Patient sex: M
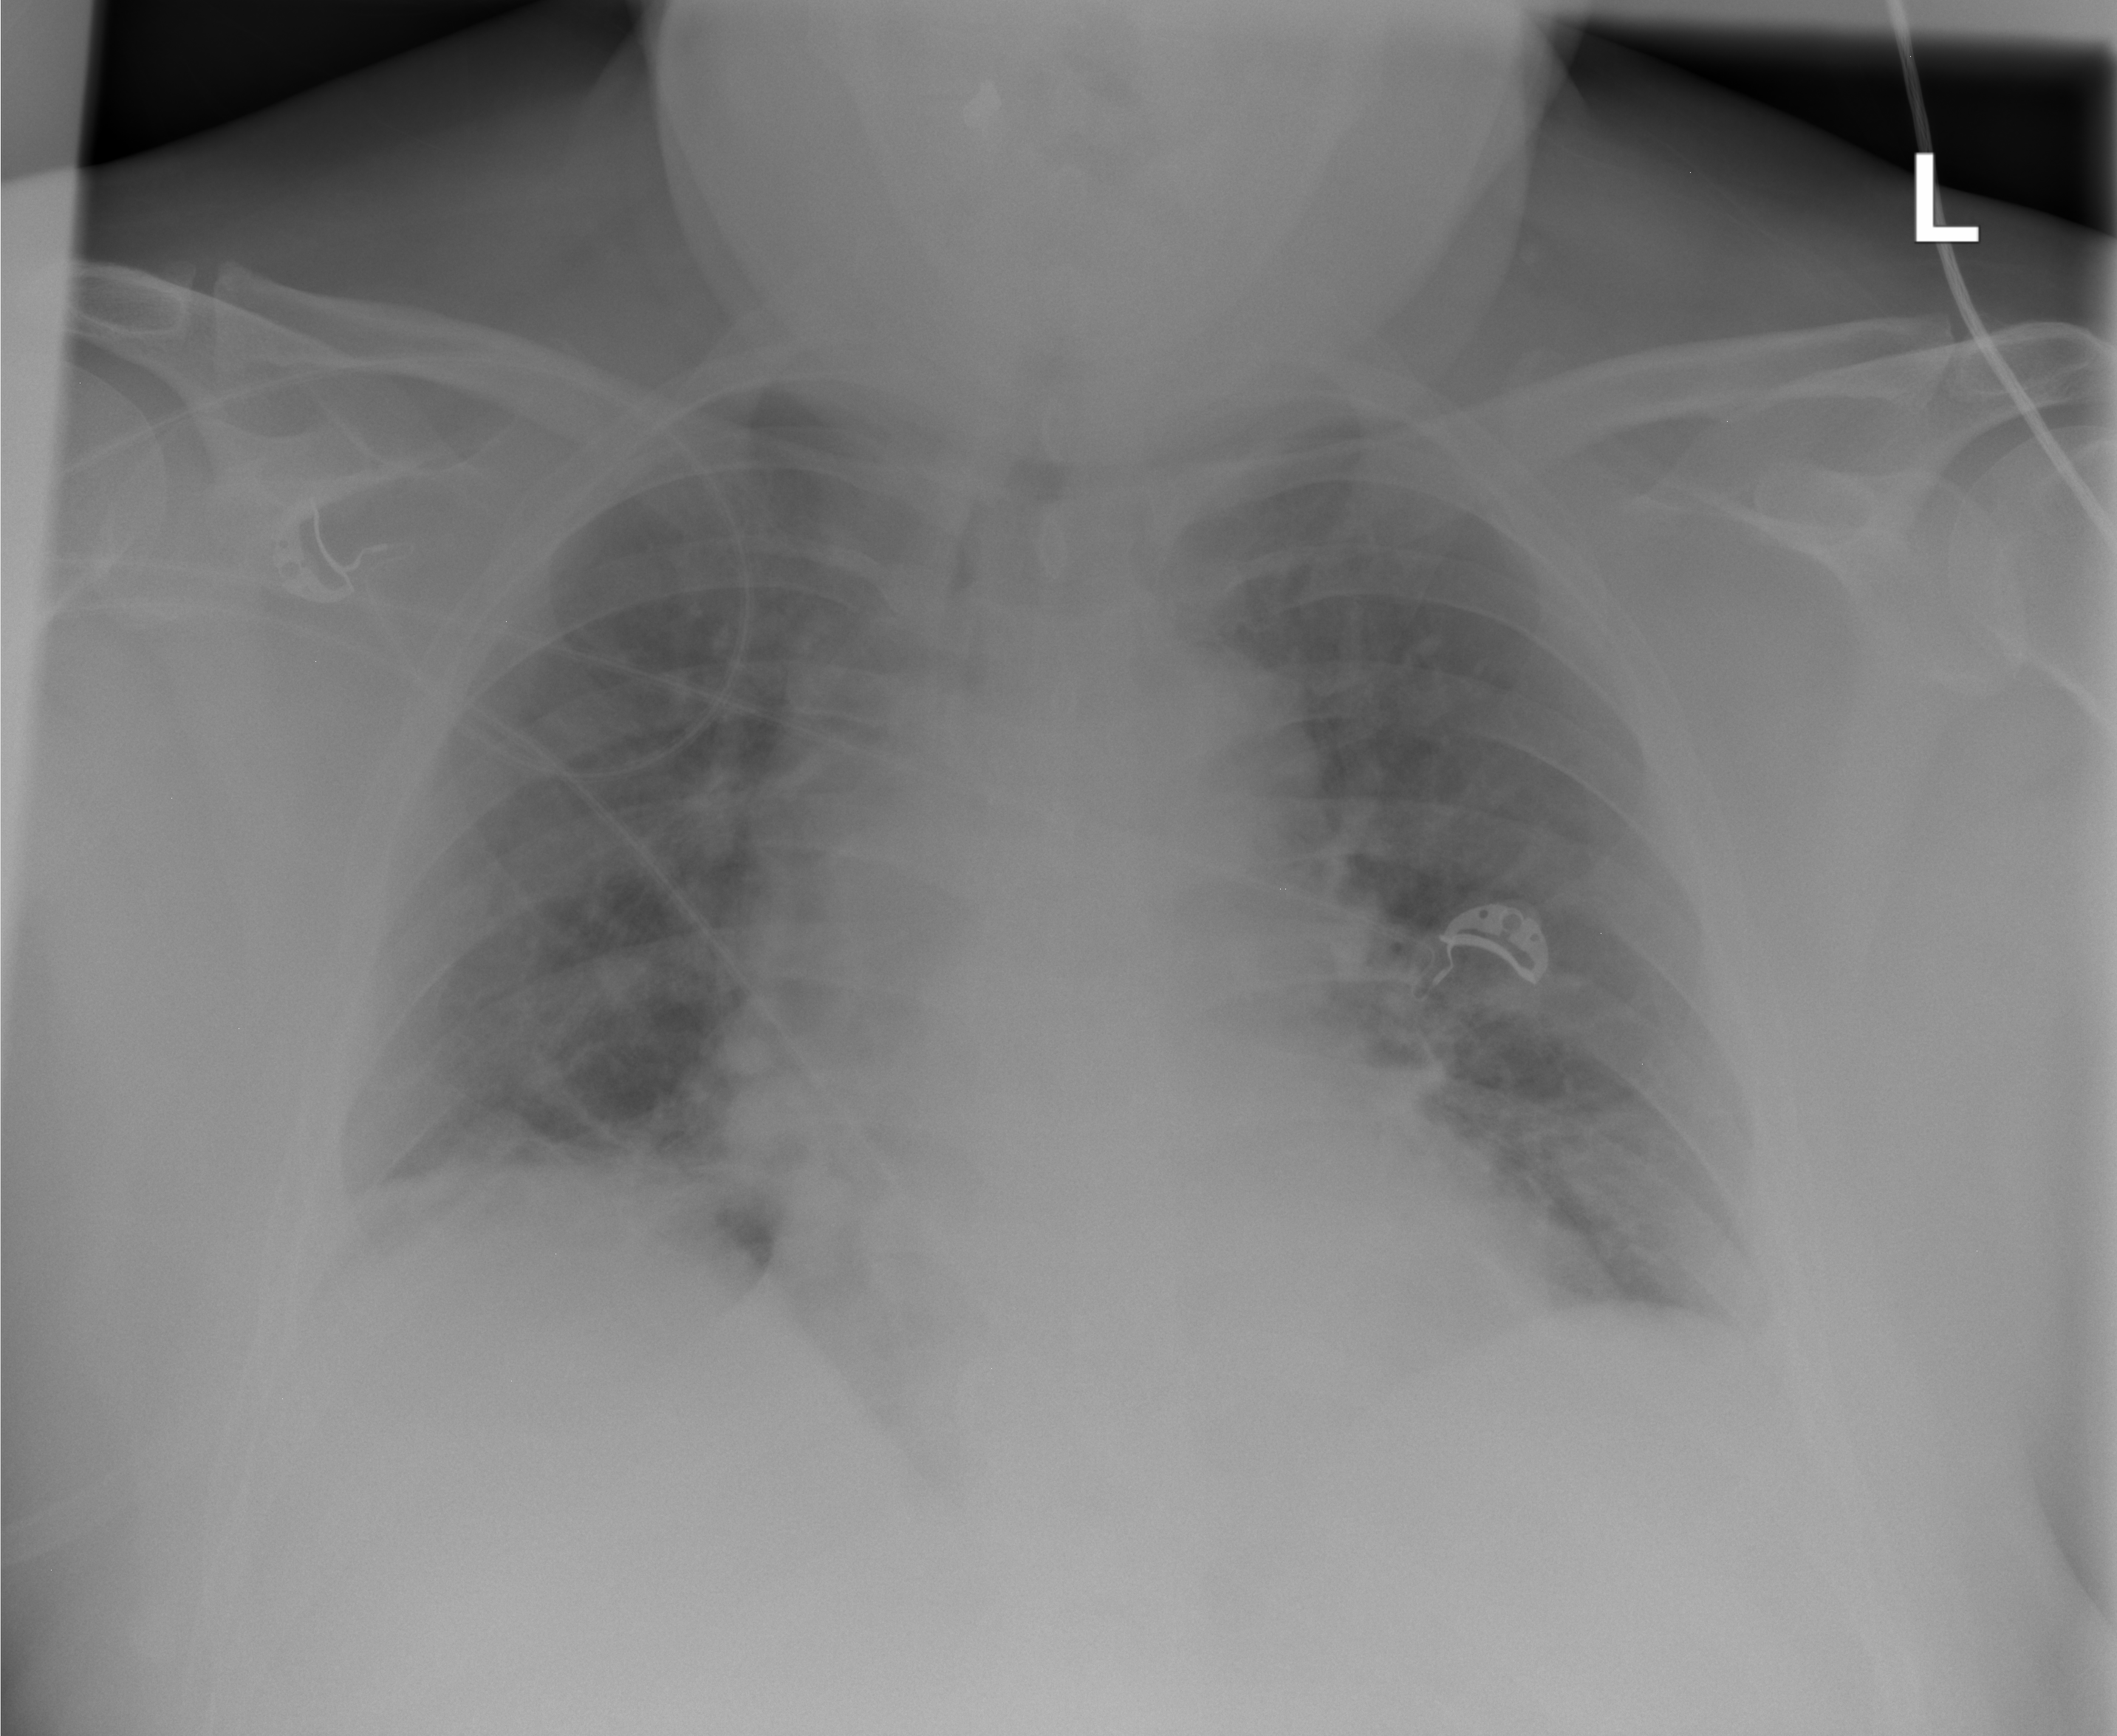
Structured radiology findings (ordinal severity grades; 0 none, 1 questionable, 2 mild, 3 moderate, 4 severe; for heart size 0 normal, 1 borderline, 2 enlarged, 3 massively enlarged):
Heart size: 0
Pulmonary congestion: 2
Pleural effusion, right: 1
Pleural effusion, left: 0
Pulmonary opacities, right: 2
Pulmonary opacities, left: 0
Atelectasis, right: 2
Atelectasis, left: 1